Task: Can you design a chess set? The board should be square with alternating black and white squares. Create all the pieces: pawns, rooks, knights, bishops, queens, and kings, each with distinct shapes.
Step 3629:
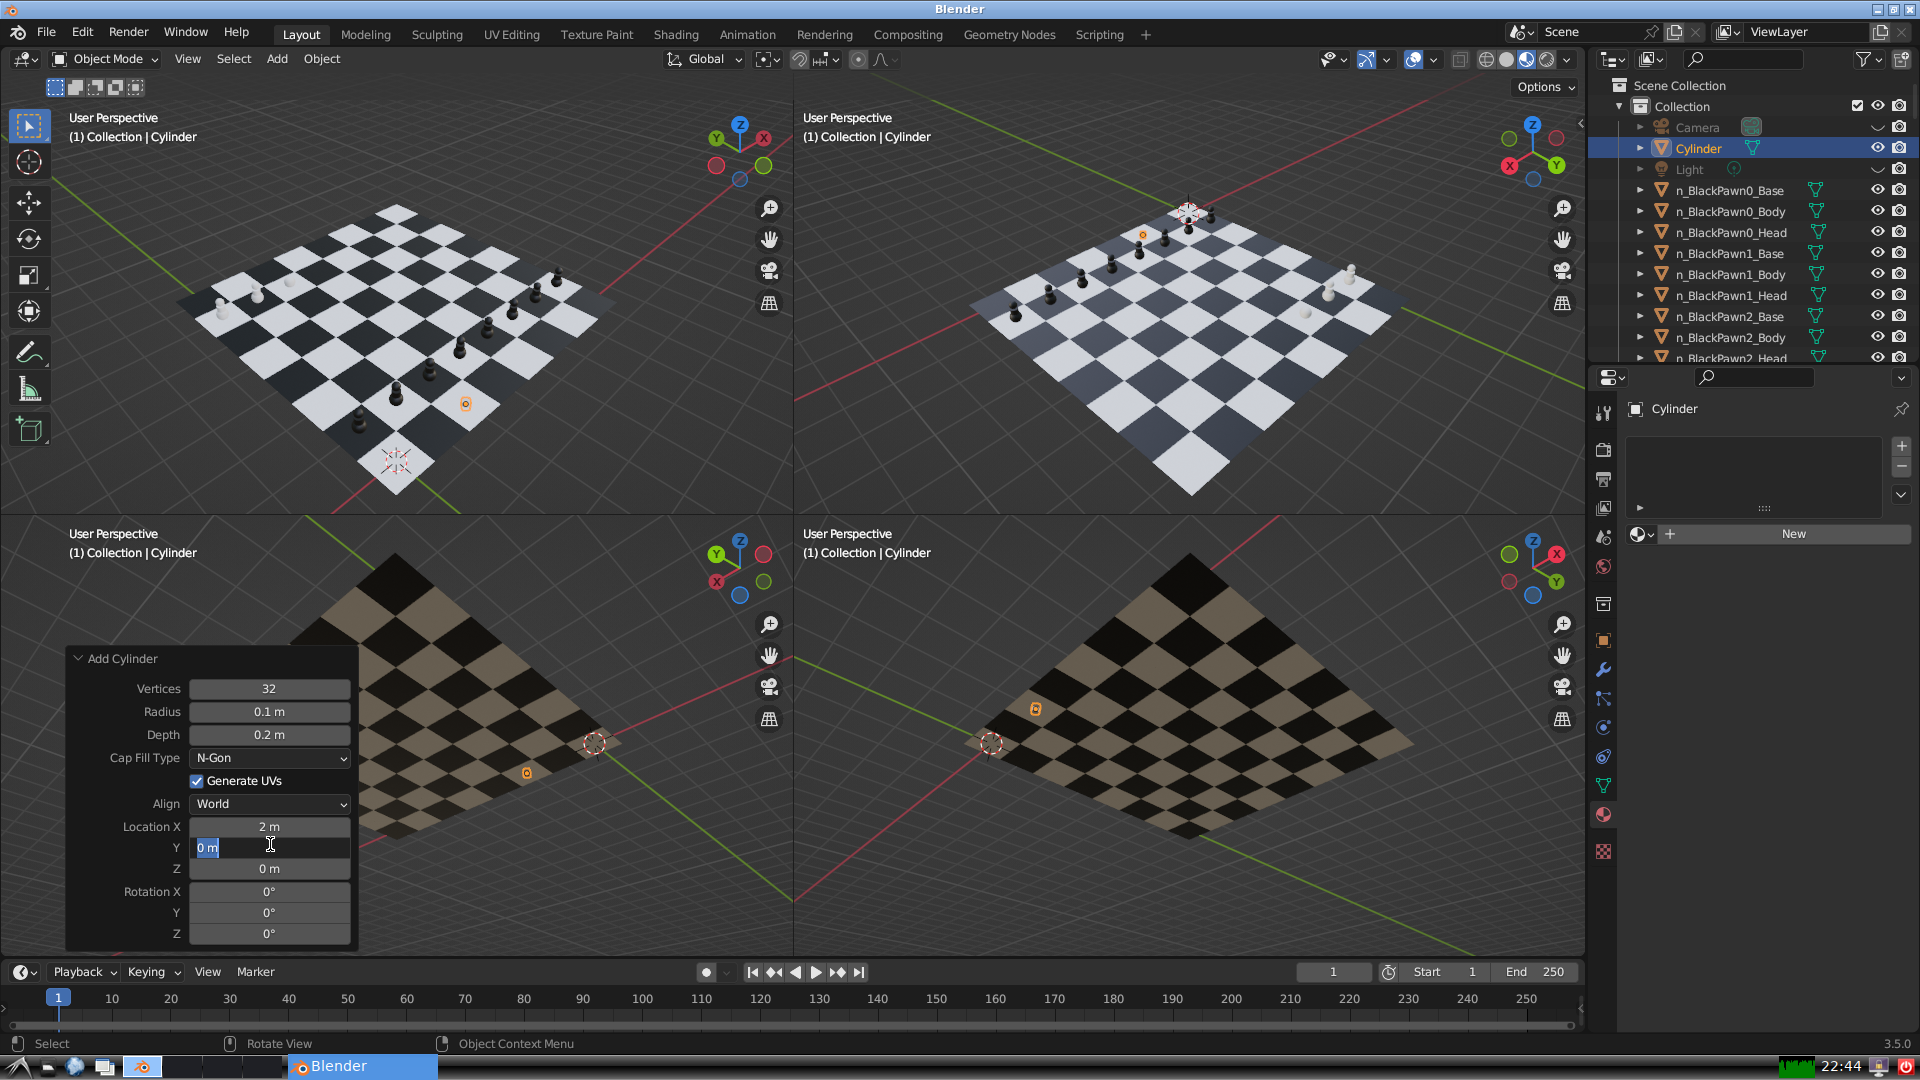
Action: input_text: 6.0